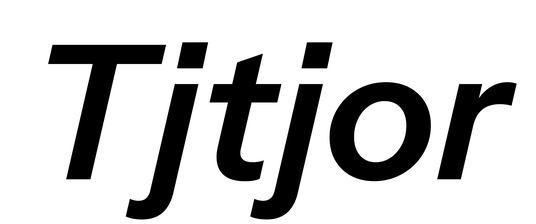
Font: InstrumentSans-Italic_SemiBold_Italic